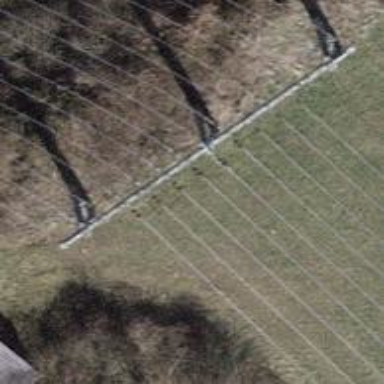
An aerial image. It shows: Power line is depicted.